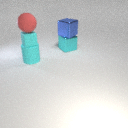
large cyan rubber cylinder below small cyan rubber cube